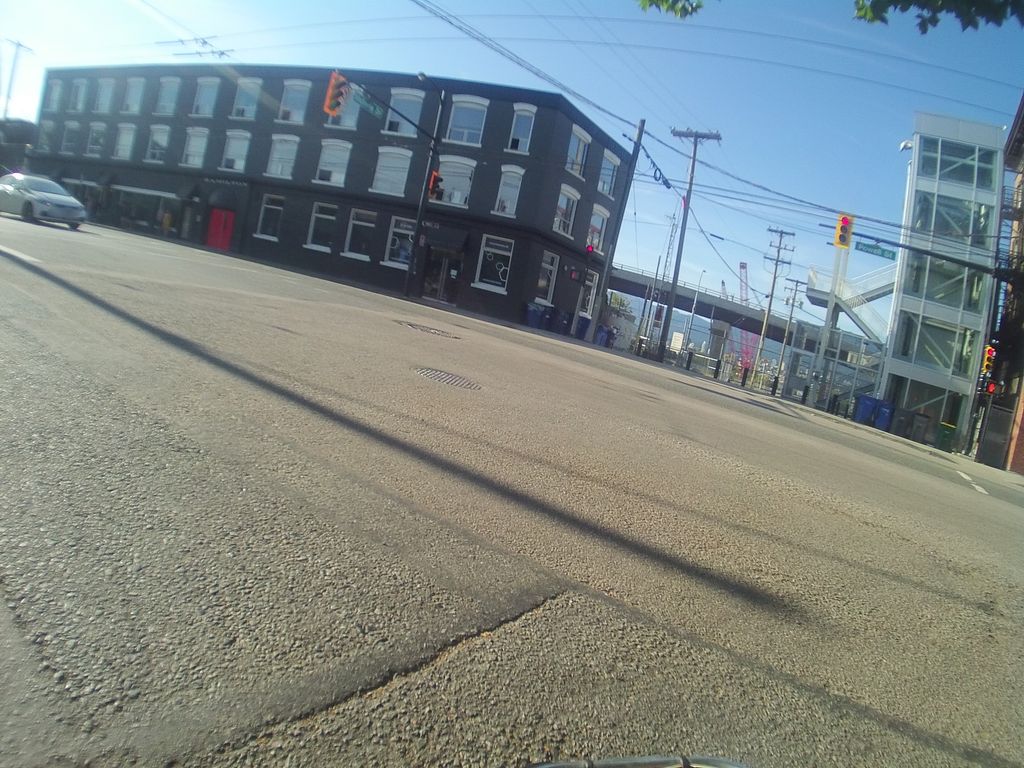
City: vancouver